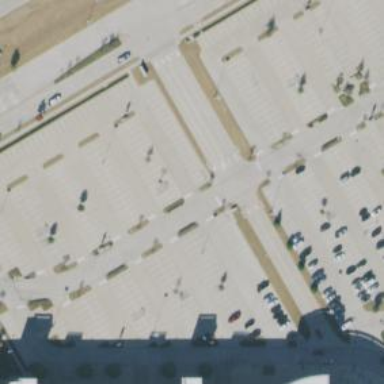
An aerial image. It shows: Parking area with surface.